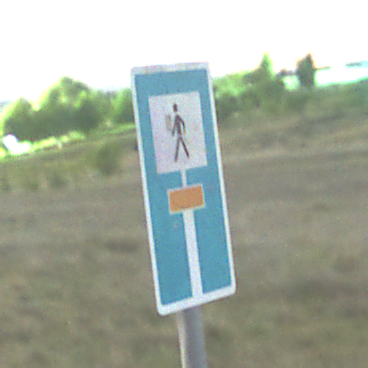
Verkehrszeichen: SackgasseFussgaengerDurchlaessig
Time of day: Night
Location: Outdoor (Nature)
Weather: Overcast
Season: NotSpecified
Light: Artificial